Question: I am using codeigniter and doing some insert and update operation on my table from the associative array (which comes from the external website) , where the number of fields are not always same.
Here is my code.
'''
$url ="http://api.peerindex.net/1/profile/show.json?id=$twittername&api_key=xxxxxx";
$ch = curl_init();
$timeout = 5;
curl_setopt($ch,CURLOPT_URL,$url);
curl_setopt($ch,CURLOPT_RETURNTRANSFER,1);
curl_setopt($ch,CURLOPT_CONNECTTIMEOUT,$timeout);
$peerdata = curl_exec($ch);
curl_close($ch);
if (strlen($peerdata)>10)
{
$peerdata = json_decode($peerdata);
$this->db->where ("userid", $this->userinfo->userid);
$this->db->update('userpeerdata', $peerdata);
}
'''
My Table userpeerdata contains around 6 columns but some columns are not exist. What I want is it should take only those columns which are present in database, other should ignore. How can I do this in simple.

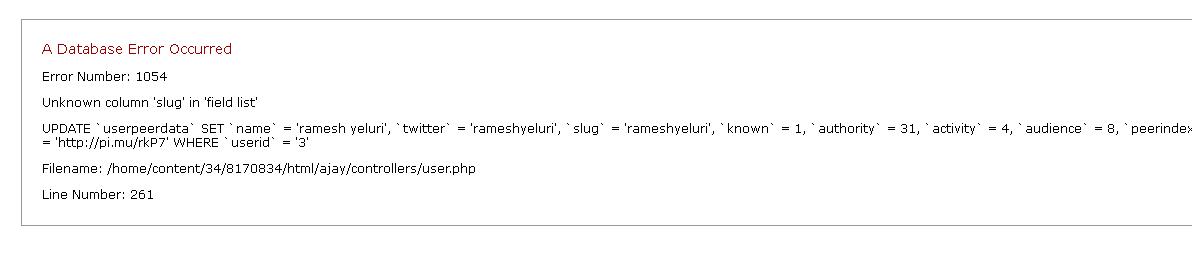
Answer: You should use <URL>', which will extract only the elements you want:
'''
$this->load->helper('array');
$peerdata = json_decode($peerdata);
// Include a list of all your columns in the table...
$peerdata = elements(array('name', 'twitter', 'known', 'authority'), $peerdata);
$this->db->where ("userid", $this->userinfo->userid);
$this->db->update('userpeerdata', $peerdata);
'''